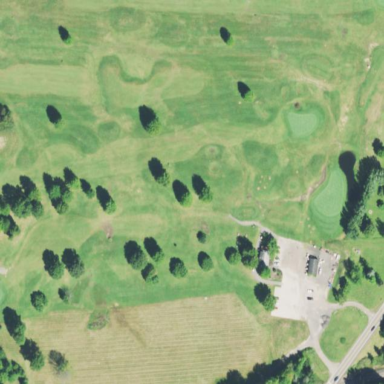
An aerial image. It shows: Golf course surrounded by greenery.